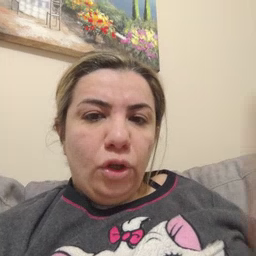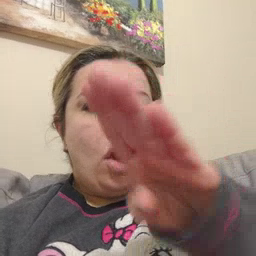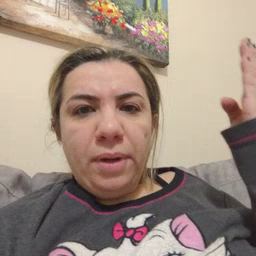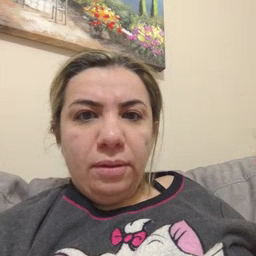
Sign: open